Aerial crown-view tile of a tropical tree (Barro Colorado Island, Panama), acquired 20250414:
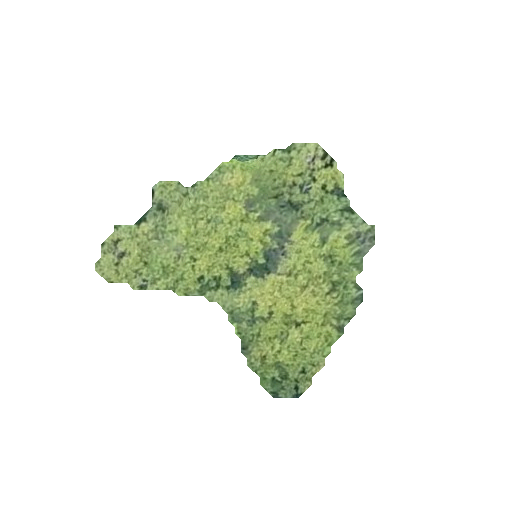
Species: Alseis blackiana
GBIF accepted scientific name: Alseis blackiana
Crown area: 57.873 m²